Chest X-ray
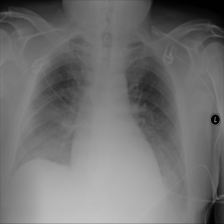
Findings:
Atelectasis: positive
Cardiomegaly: negative
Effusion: negative
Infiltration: negative
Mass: negative
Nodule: negative
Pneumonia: negative
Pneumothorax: negative
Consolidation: negative
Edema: negative
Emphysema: negative
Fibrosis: negative
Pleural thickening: negative
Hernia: negative